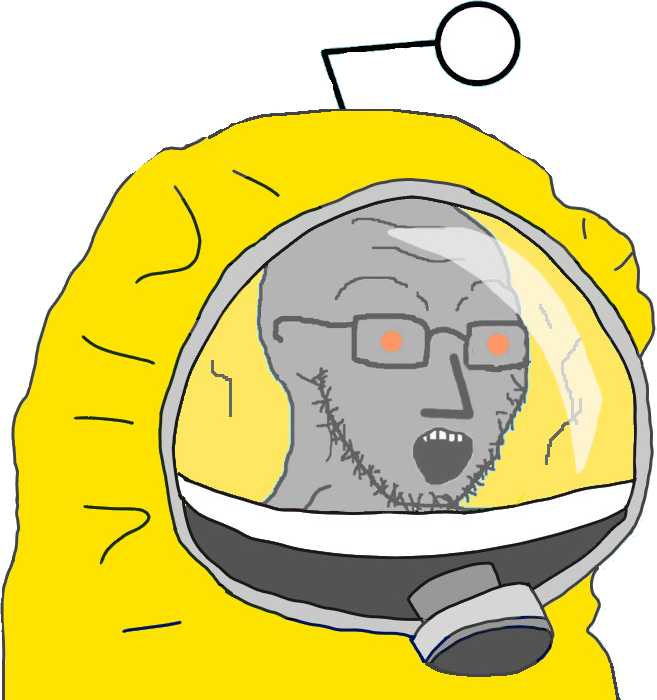
Label: 5_NPC